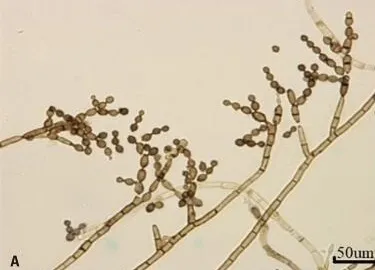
A and B) Cladosporium spp microculture showing the same morphologies: dark conidiophores with branches at the apex and dark, ovoid, or cylindrical branched conidiophores.
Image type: pathology (fish)